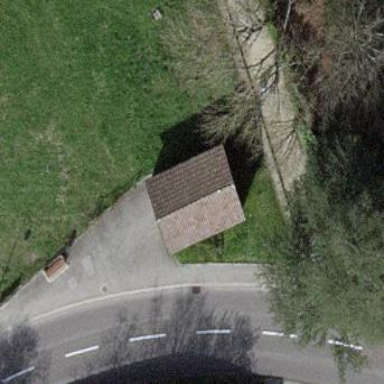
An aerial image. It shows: Shed building.